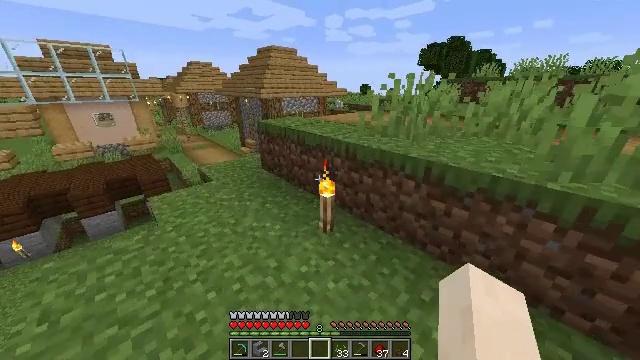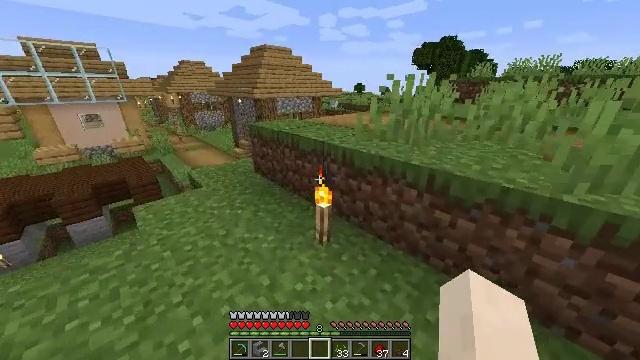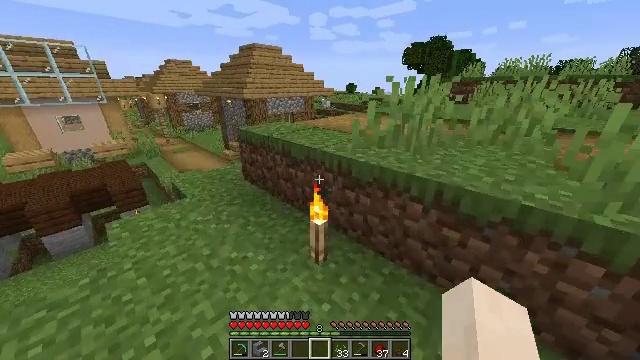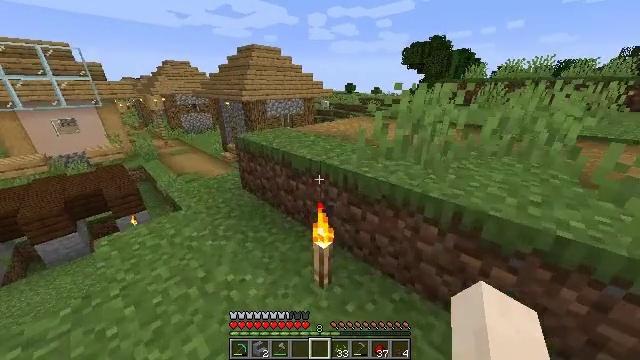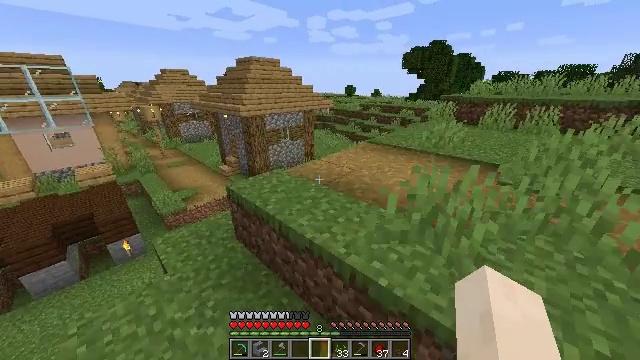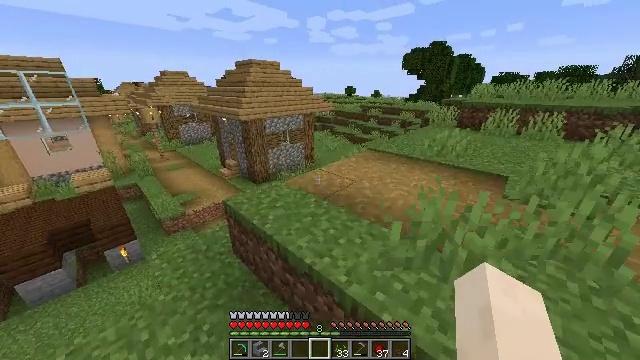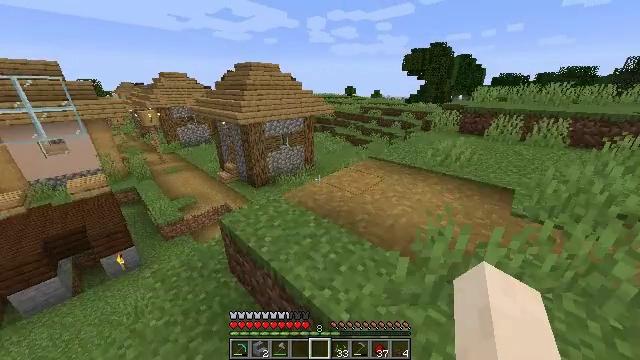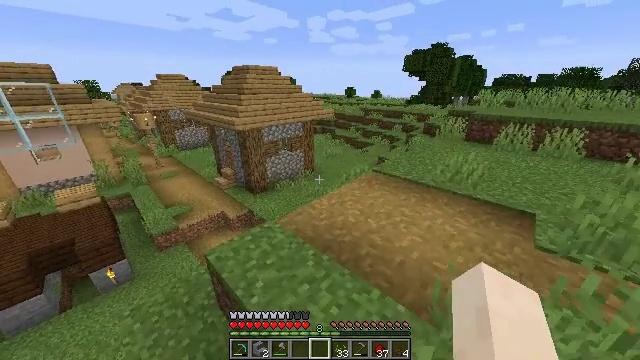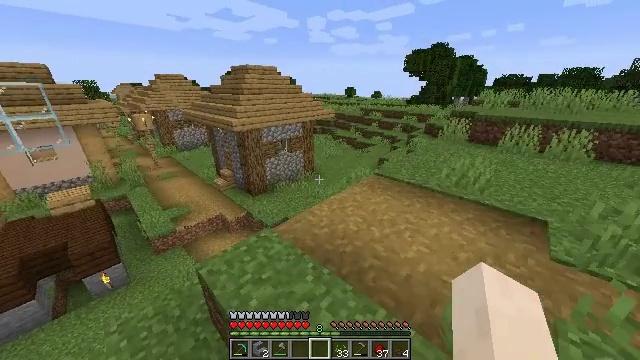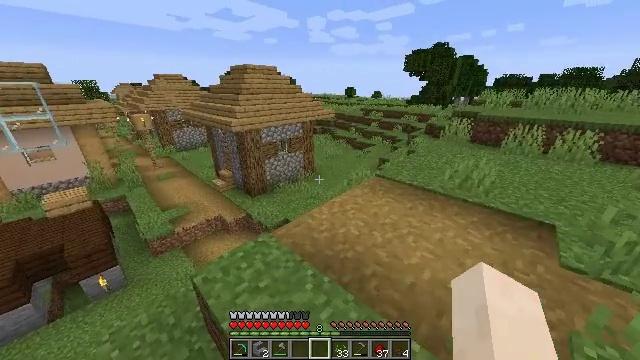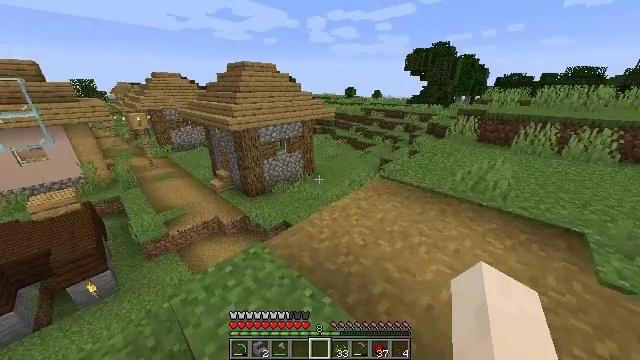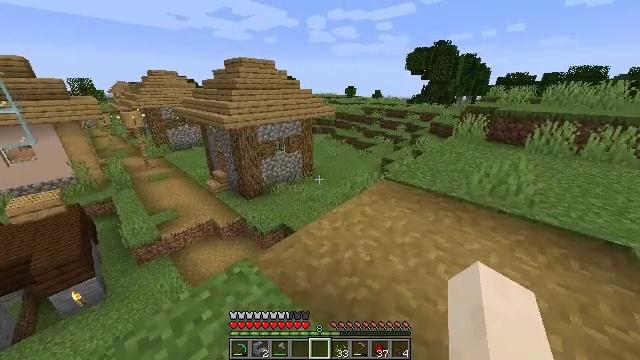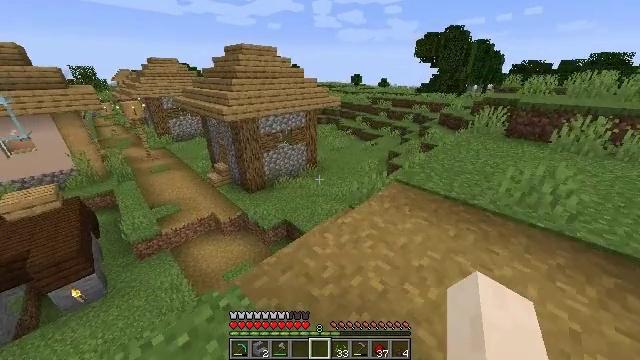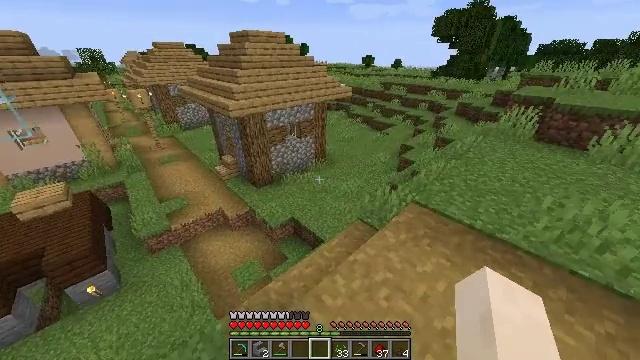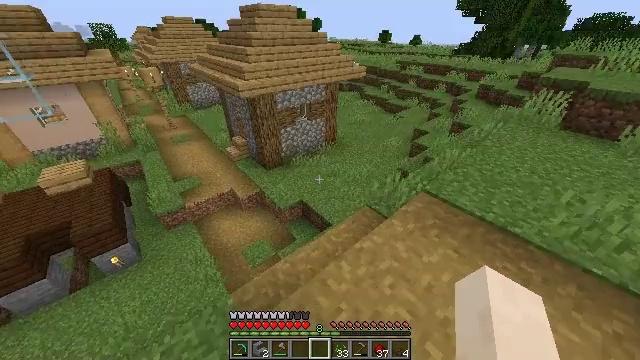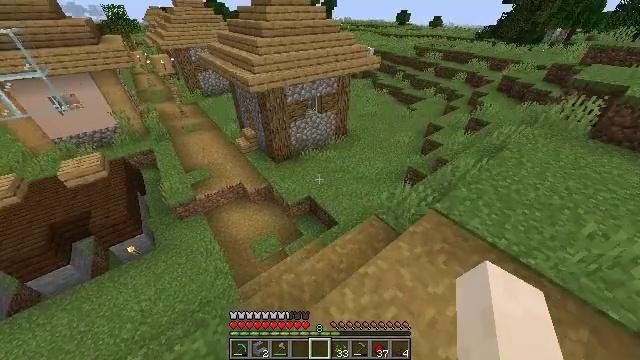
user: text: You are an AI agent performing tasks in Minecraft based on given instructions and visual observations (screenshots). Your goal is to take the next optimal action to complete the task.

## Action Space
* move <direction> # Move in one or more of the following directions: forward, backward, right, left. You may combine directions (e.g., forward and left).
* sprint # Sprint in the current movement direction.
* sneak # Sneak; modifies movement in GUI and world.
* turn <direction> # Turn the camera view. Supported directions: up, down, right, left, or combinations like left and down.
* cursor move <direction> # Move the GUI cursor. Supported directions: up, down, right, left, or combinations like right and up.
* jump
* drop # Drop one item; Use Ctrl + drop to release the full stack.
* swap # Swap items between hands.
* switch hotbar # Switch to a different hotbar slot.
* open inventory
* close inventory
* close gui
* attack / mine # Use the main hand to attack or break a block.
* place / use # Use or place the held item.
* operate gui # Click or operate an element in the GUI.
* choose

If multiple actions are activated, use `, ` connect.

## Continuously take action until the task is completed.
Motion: motion action
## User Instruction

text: Use seven wooden slabs to craft a composter.
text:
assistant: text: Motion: move forward, turn right
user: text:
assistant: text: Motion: move forward, turn right
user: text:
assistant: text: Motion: move forward, jump
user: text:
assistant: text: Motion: move forward, jump
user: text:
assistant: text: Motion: move forward, jump
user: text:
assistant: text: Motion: move forward, jump
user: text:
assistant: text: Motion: move forward, jump
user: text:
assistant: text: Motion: move forward, jump
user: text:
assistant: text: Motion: move forward, jump
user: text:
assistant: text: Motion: move forward, jump
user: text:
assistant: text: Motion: move forward, jump
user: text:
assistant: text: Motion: move forward, turn left and down, jump
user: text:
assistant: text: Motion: move forward, turn left and down, jump
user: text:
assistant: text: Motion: move forward, sprint, turn left and down, jump
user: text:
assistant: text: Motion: move forward, sprint, turn left and down, jump
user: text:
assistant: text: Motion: move forward, sprint, turn left and down, jump
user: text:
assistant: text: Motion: move forward, sprint, turn left and down, jump
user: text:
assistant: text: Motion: move forward, sprint, turn left and down, jump
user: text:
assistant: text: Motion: move forward, jump
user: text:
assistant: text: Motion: move forward
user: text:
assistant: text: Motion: move forward
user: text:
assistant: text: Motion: move forward
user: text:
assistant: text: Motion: move forward
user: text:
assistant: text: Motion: move forward
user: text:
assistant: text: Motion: move forward
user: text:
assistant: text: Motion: move forward
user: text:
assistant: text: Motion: move forward
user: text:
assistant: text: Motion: move forward
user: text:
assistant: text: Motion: move forward, sprint
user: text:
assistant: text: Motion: move forward, sprint, turn left and up